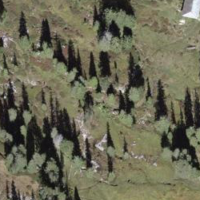
EUNIS habitat code: 41
Species observed at this site:
Bartsia alpina